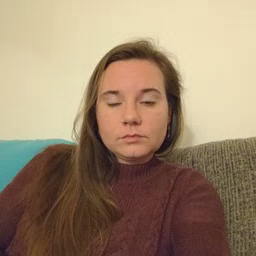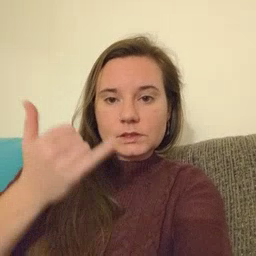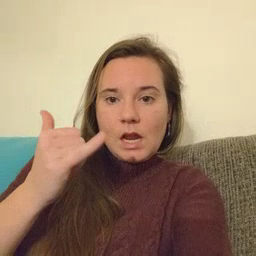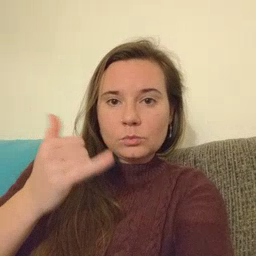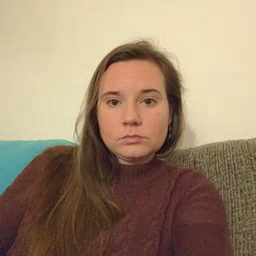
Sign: yellow